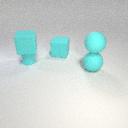
small cyan rubber cylinder to the left of large cyan rubber cube